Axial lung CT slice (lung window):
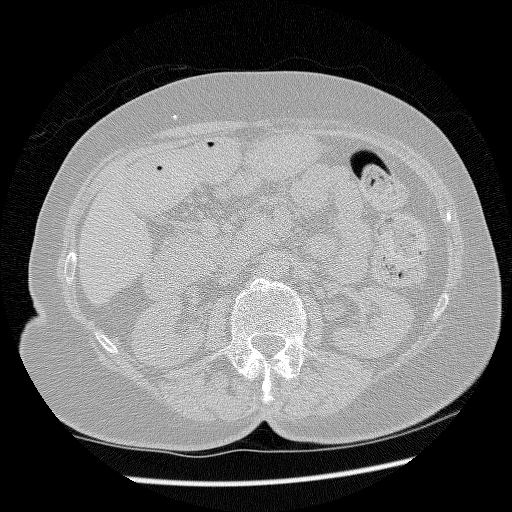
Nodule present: no